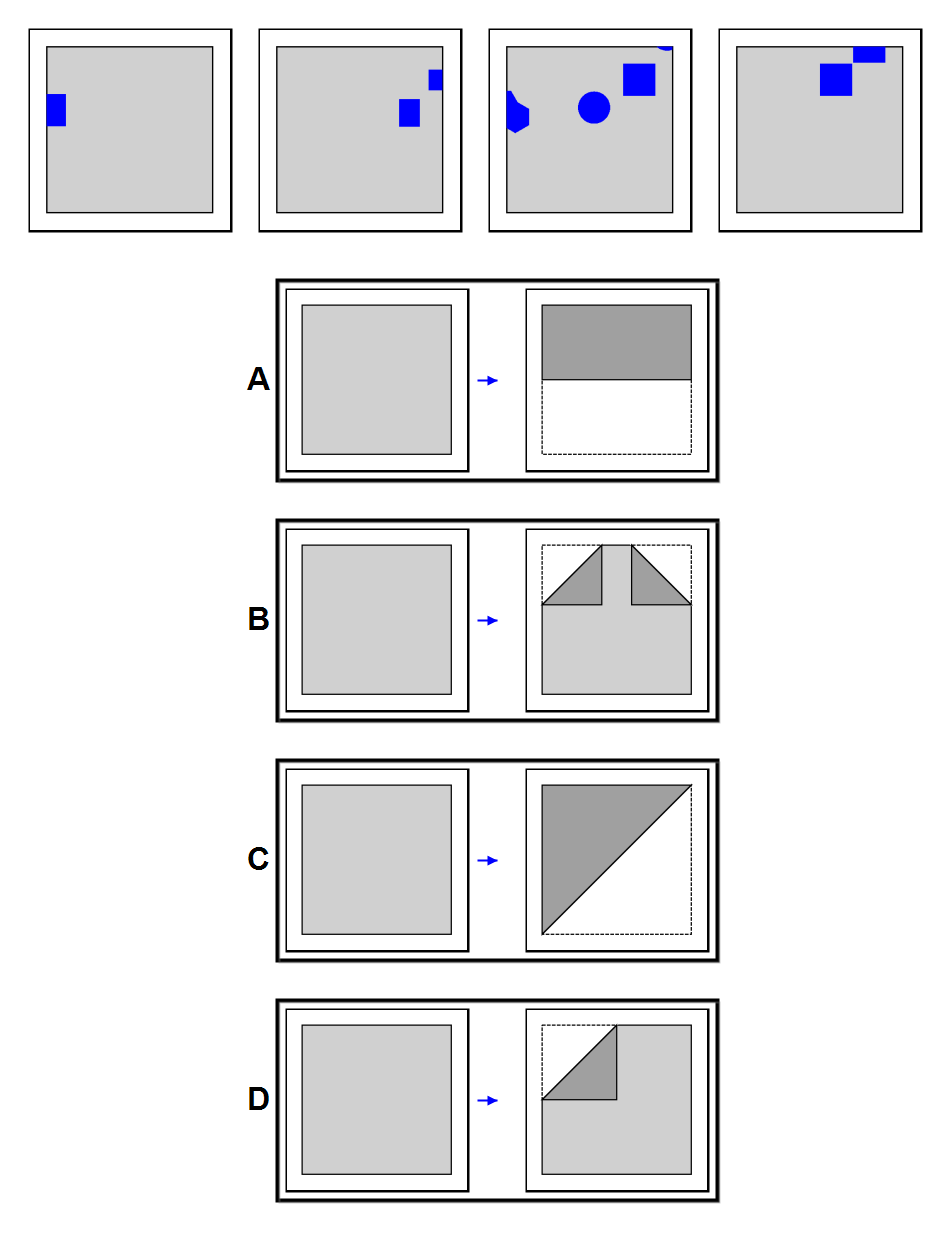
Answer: B